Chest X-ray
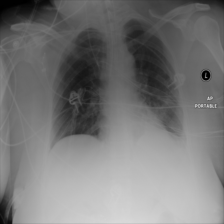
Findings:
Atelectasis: positive
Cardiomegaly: negative
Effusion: positive
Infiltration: negative
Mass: negative
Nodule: negative
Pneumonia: negative
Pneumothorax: negative
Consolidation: negative
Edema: negative
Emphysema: negative
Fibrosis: negative
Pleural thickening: negative
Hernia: negative